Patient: sex M, age 51
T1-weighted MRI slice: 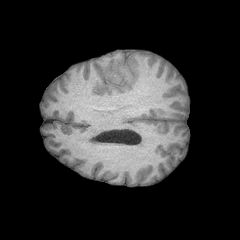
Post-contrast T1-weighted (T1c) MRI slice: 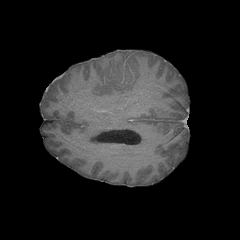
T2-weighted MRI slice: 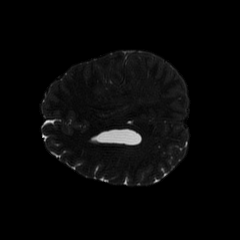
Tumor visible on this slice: no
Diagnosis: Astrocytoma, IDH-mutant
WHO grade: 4